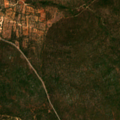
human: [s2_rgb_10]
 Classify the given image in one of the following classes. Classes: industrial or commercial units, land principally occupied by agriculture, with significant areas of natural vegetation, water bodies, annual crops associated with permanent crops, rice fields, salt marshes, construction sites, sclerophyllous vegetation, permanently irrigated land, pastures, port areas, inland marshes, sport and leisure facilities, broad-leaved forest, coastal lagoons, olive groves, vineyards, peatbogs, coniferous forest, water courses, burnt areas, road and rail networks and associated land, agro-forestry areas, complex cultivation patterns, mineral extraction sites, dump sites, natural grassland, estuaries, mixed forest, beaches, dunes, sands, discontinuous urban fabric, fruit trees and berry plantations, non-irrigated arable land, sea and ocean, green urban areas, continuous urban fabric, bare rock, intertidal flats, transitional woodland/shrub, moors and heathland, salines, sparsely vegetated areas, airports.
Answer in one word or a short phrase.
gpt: olive groves, land principally occupied by agriculture, with significant areas of natural vegetation, sclerophyllous vegetation